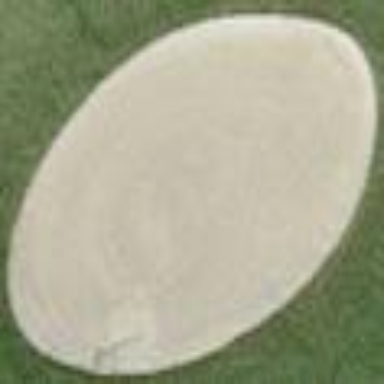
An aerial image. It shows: Golf bunker filled with sandy terrain.